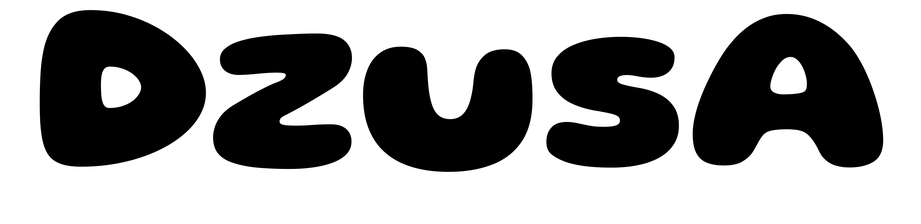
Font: Gluten_ExtraBold